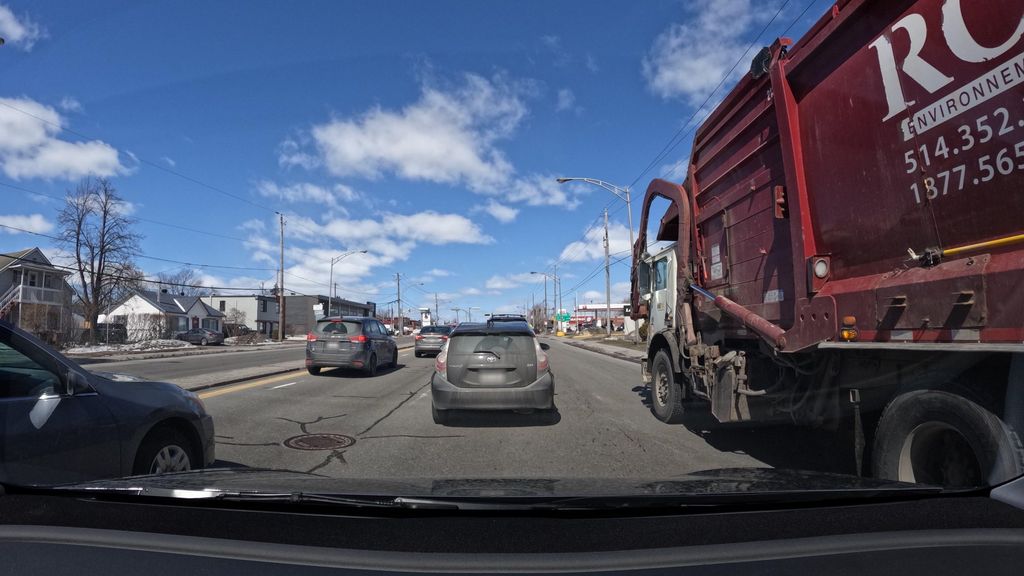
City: montreal